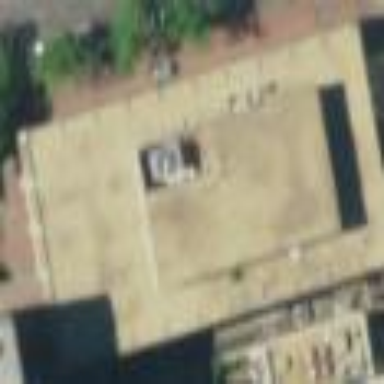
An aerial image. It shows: Office building.